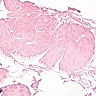
Metastatic tissue present: no